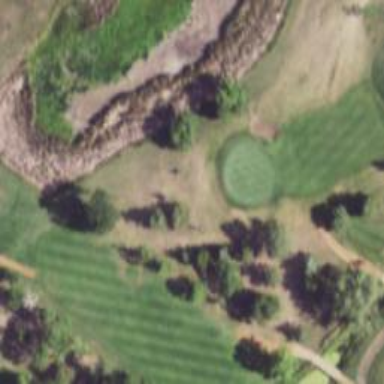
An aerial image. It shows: Golf hole.